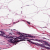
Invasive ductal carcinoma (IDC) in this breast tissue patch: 0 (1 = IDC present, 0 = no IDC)